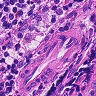
Metastatic tissue present: no